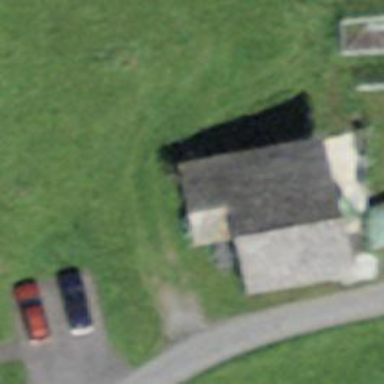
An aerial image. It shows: Barn.